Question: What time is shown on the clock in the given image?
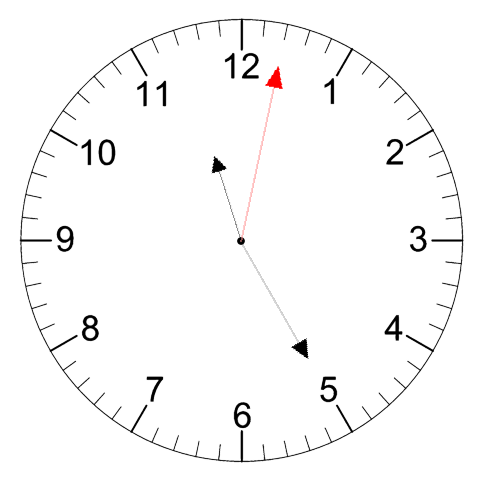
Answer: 11:25:02